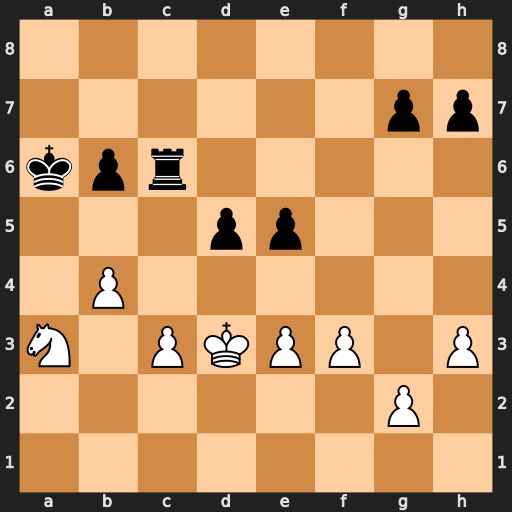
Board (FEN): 8/6pp/kpr5/3pp3/1P6/N1PKPP1P/6P1/8
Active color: w
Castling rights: -
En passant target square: -
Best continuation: b5+ Kb7 bxc6+